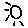
Label: sun